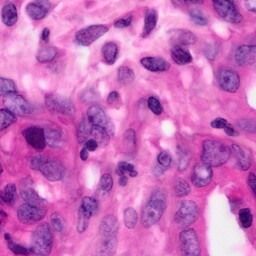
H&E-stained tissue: Pancreatic